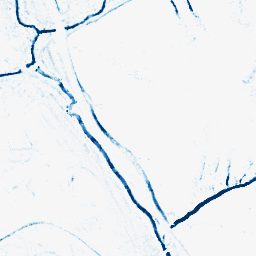
Category: morphological
Decomposition family: morphological_rect
Decomposition parameters: operation: closing
width: 5
height: 5
Upsampling method: sinc_hamming
Upsampling parameters: scale: 4
kernel_size: 8
Upsampling scale: 4